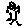
Label: bird